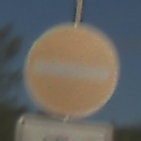
Verkehrszeichen: VerbotDerEinfahrt
Zusatzzeichen unten: MehrspurigeFahrzeugeFrei2
Umgebung: Outdoor, Nature
Tageszeit: MorningAfternoon
Wetter: Clear
Licht: Natural
Jahreszeit: NotSpecified
Kontrast: HighContrast